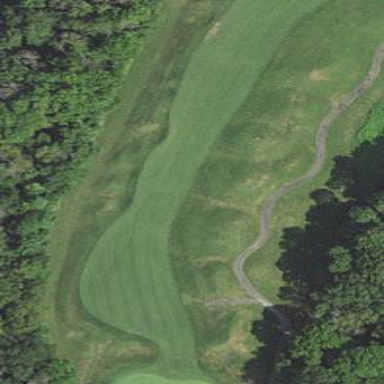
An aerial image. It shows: Golf fairway surrounded by grass.